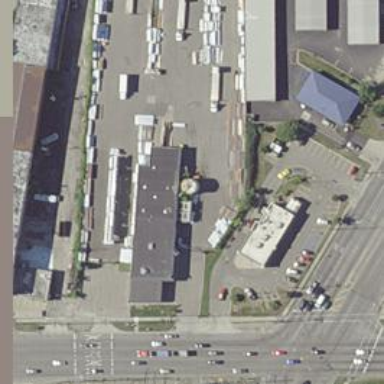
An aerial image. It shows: Retail area.